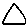
Label: triangle